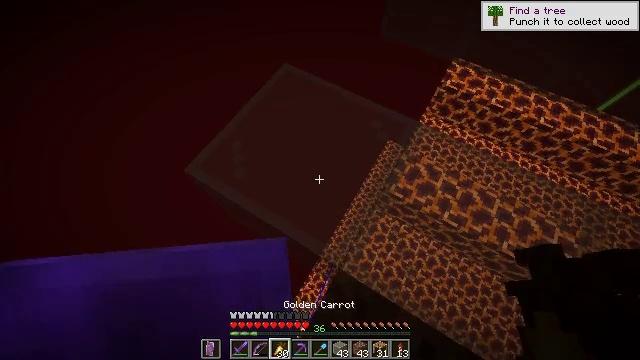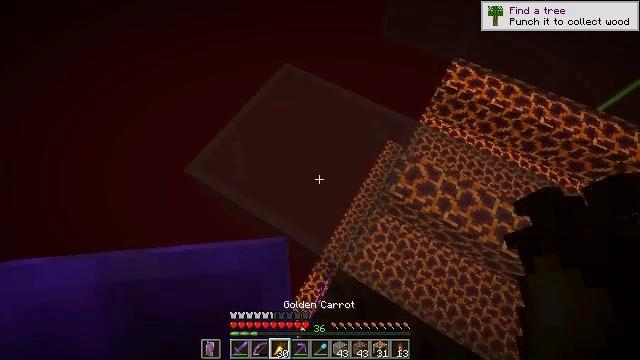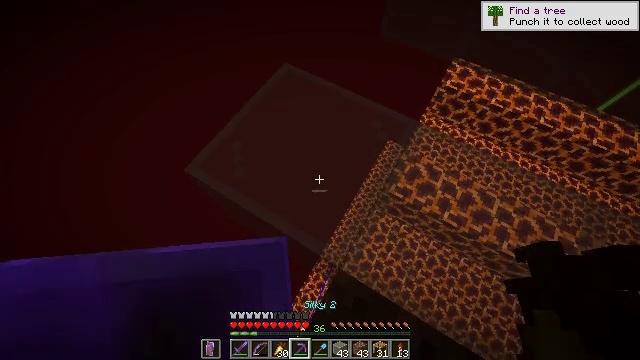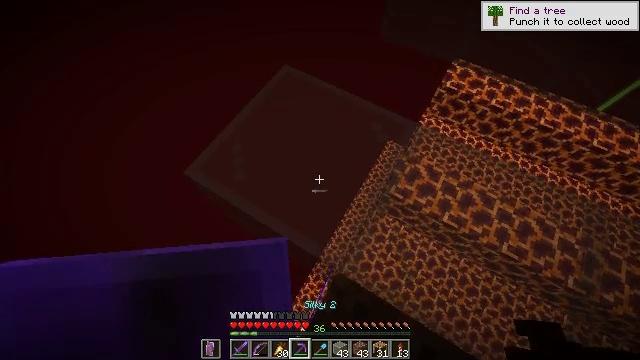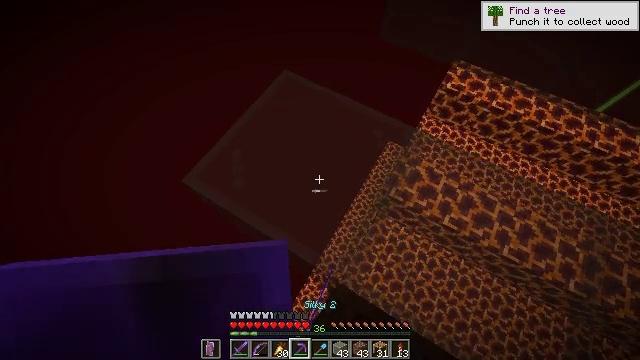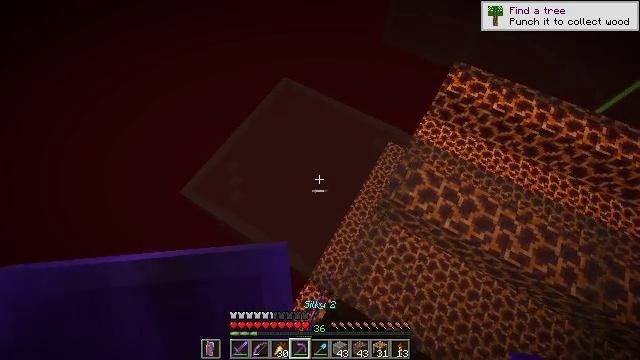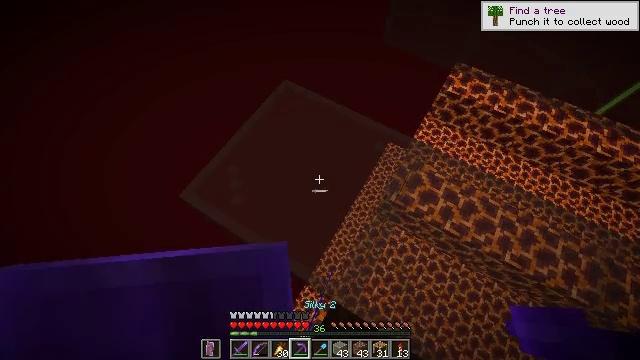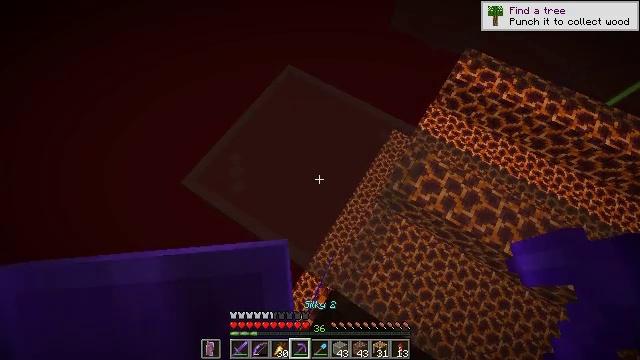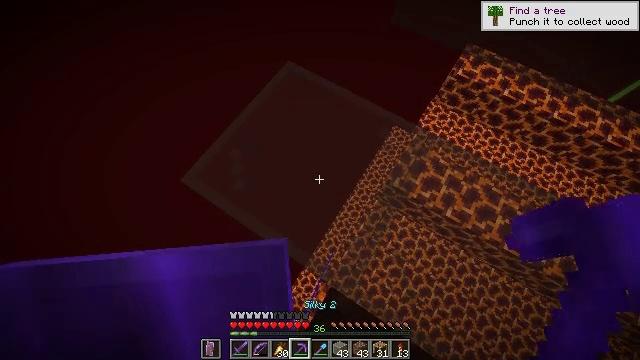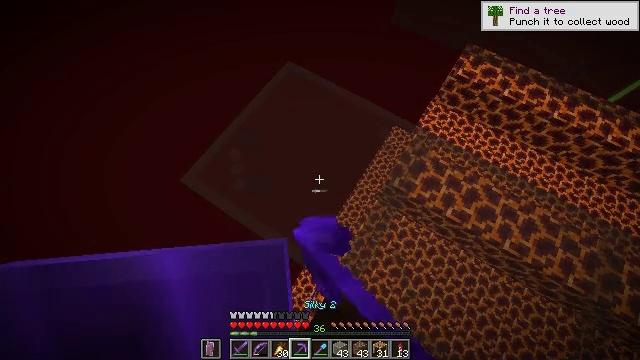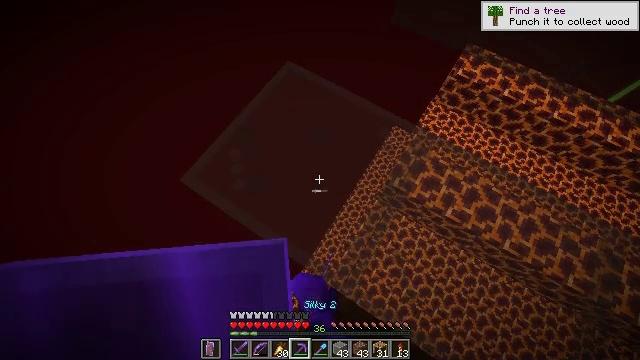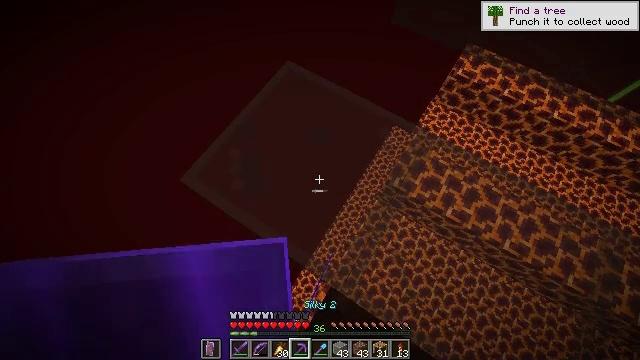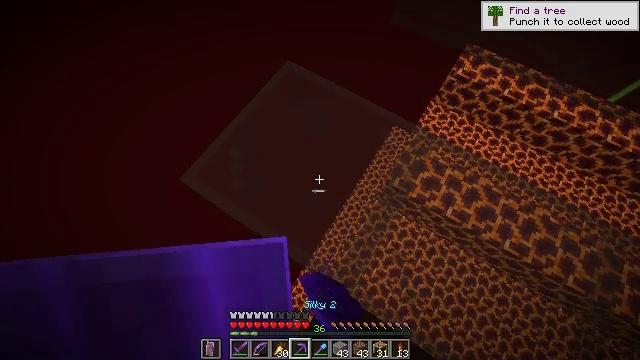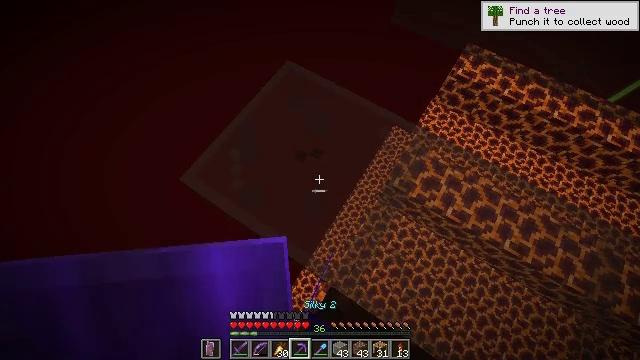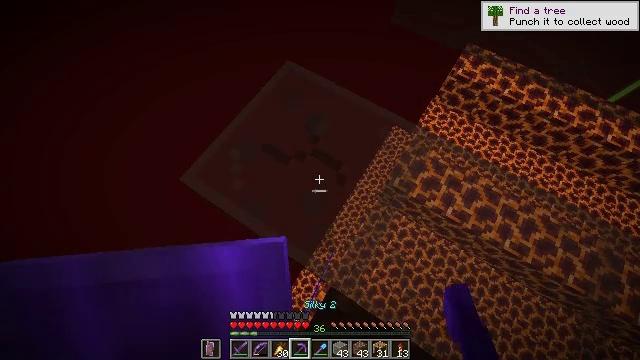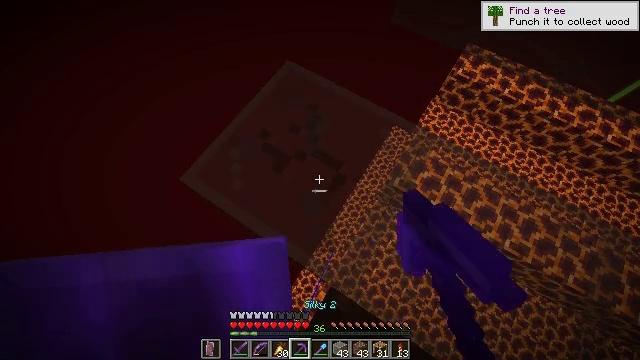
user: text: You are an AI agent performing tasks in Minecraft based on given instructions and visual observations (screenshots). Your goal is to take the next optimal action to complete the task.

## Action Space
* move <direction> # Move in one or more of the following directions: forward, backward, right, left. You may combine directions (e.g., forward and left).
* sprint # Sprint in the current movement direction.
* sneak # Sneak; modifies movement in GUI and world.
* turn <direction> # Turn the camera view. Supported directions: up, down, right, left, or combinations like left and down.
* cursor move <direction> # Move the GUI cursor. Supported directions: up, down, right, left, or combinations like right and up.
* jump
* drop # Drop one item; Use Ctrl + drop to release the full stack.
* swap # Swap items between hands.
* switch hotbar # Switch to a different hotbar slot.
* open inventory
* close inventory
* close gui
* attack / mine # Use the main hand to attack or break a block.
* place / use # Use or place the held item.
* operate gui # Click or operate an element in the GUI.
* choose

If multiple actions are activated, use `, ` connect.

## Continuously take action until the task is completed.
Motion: motion action
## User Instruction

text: Break the white stained glass block.
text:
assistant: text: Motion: sneak
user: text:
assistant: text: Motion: sneak
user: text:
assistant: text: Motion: move forward, sneak
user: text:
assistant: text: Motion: move forward, sneak
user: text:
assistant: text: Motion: move forward, sneak
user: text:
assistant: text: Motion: sneak
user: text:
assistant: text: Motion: sneak, turn left and down
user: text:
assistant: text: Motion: sneak, attack / mine
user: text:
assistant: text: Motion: sneak, attack / mine
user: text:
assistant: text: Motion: sneak, attack / mine
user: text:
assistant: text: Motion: sneak, attack / mine
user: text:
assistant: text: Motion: sneak, attack / mine
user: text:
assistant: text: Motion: sneak, attack / mine
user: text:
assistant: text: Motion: sneak, attack / mine
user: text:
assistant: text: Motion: sneak, attack / mine
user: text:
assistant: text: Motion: sneak, attack / mine
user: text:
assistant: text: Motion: sneak, attack / mine
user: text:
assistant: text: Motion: sneak, attack / mine
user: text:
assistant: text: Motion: sneak, attack / mine
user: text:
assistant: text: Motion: sneak, attack / mine
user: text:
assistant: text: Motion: sneak, attack / mine
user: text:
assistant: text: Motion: sneak, attack / mine
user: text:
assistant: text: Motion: sneak, attack / mine
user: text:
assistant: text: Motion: sneak